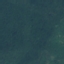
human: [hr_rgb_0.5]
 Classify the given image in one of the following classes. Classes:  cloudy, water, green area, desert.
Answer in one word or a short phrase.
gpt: green area